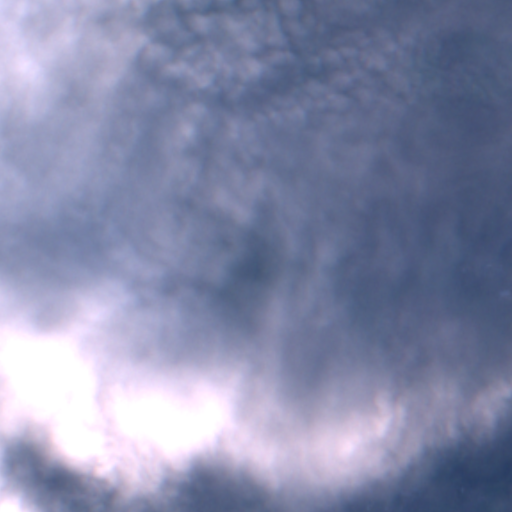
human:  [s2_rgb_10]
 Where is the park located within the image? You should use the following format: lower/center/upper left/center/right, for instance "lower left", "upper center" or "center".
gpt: The park is located in the lower right of the image.
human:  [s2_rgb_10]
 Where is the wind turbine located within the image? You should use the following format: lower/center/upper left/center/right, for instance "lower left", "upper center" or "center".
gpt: The wind turbine is located in the lower left of the image.
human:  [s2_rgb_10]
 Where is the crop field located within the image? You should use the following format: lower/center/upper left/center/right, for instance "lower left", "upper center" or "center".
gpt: There is no crop field in the image.